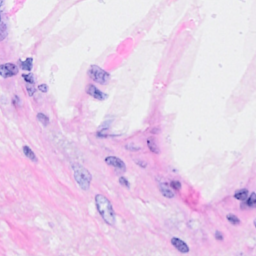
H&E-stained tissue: Breast